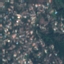
Label: Residential